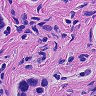
Metastatic tissue present: yes